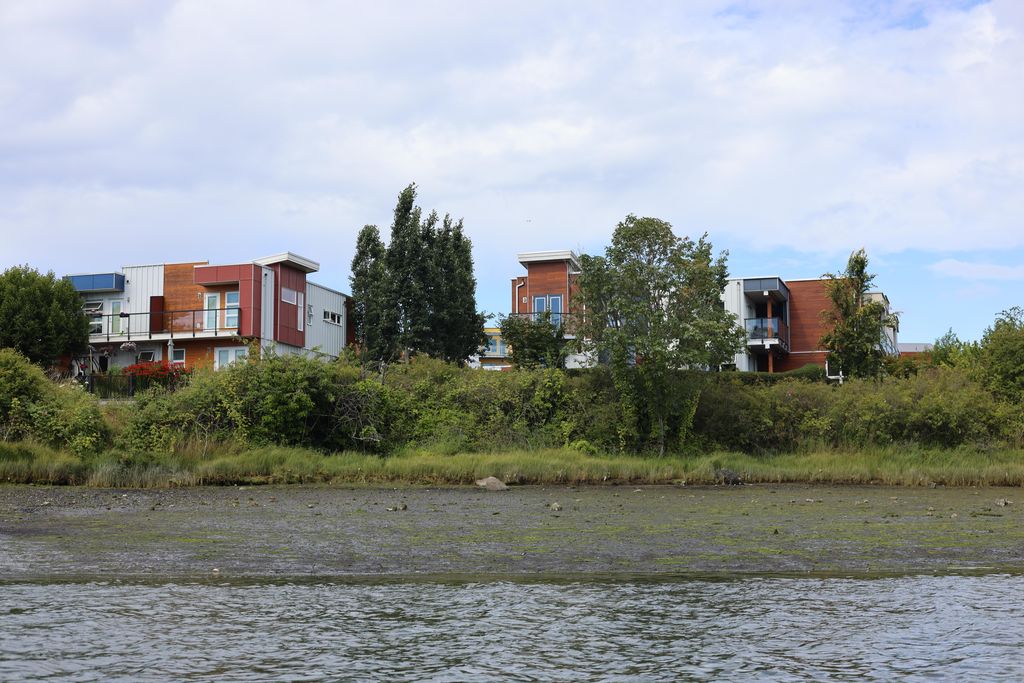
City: victoria